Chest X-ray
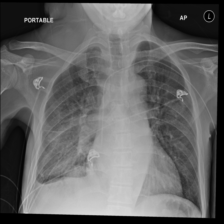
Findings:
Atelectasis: negative
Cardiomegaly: negative
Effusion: positive
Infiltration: negative
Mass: negative
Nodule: negative
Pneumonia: negative
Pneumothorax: negative
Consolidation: negative
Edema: negative
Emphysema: negative
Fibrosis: negative
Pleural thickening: negative
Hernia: negative